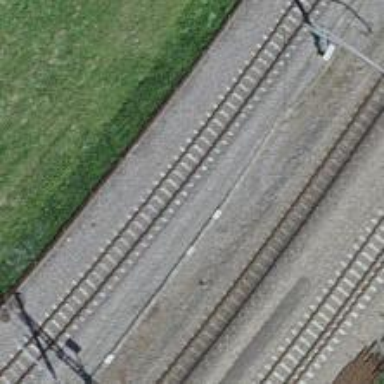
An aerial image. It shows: Narrow-gauge railway with 1 track. The tracks are electrified with contact line.